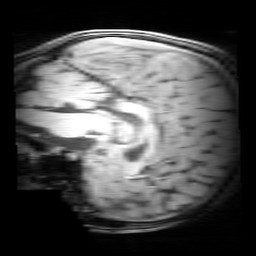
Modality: MP2RAGE
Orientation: sagittal
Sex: female
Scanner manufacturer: siemens
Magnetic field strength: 3 T
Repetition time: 5 s
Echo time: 0.00355 s